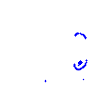
Particle: pion